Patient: sex M, age 67
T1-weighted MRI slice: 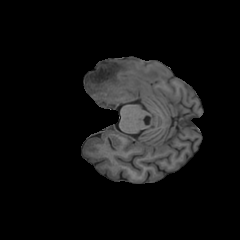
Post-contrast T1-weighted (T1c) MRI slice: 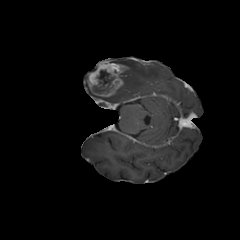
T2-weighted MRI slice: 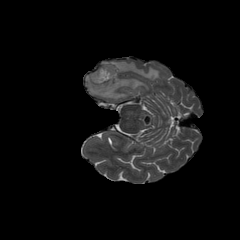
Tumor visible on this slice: yes
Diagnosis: Glioblastoma, IDH-wildtype
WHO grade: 4